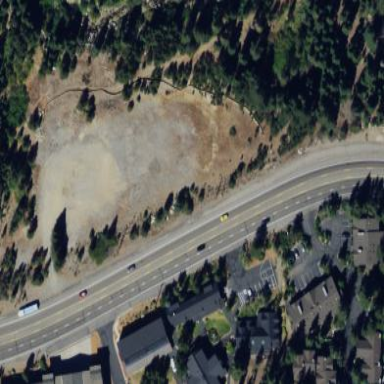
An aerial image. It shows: Service road with unpaved surface.